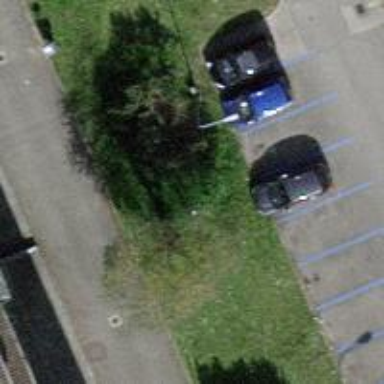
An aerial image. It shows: Broadleaved tree with lush foliage.